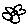
Label: flower